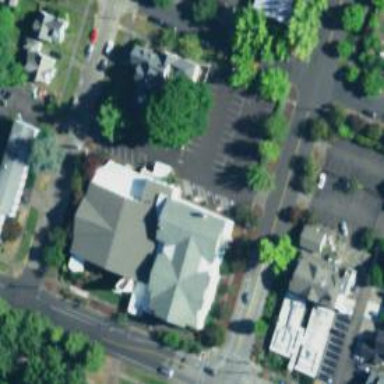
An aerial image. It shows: Beautiful church building.